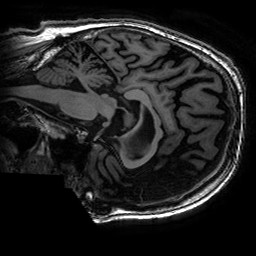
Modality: T1w
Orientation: sagittal
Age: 77
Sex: male
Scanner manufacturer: ge
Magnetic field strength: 3 T
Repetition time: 0.01002 s
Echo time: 0.002988 s